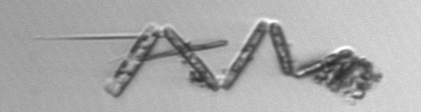
Label: Thalassionema